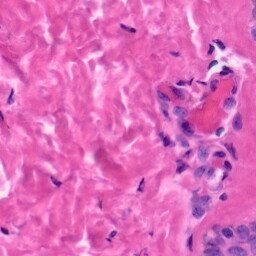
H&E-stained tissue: Skin